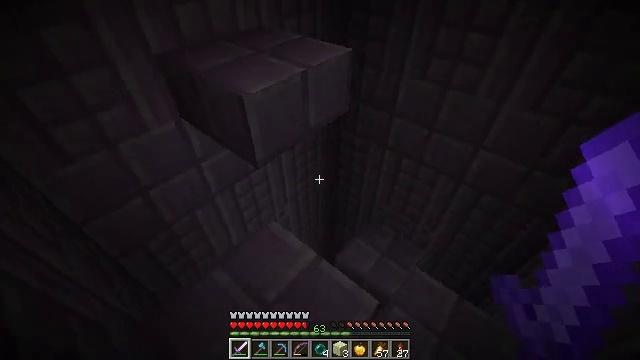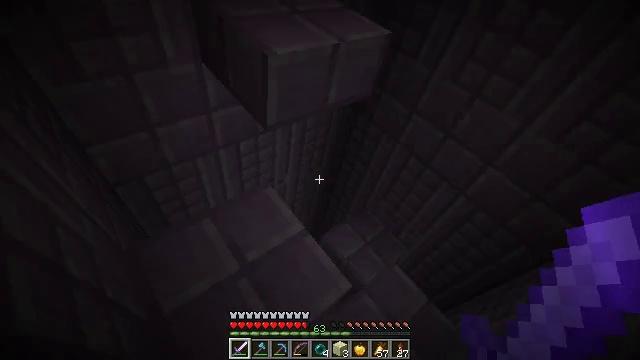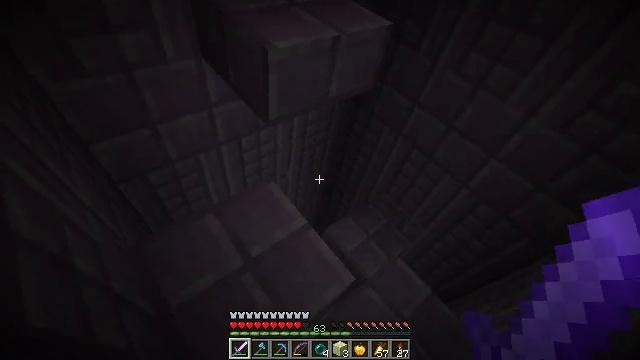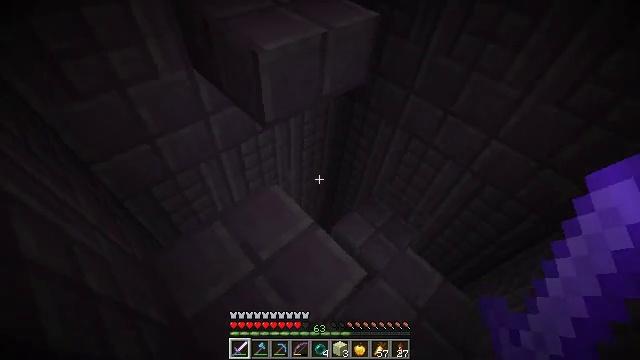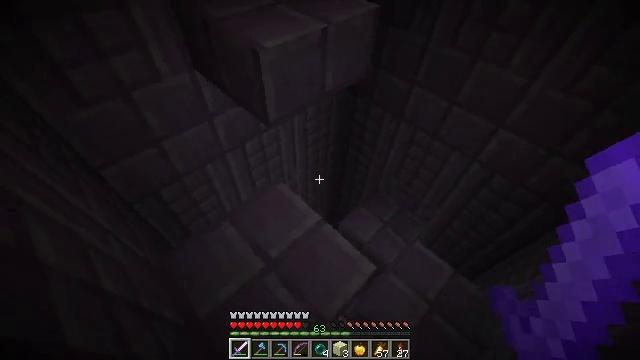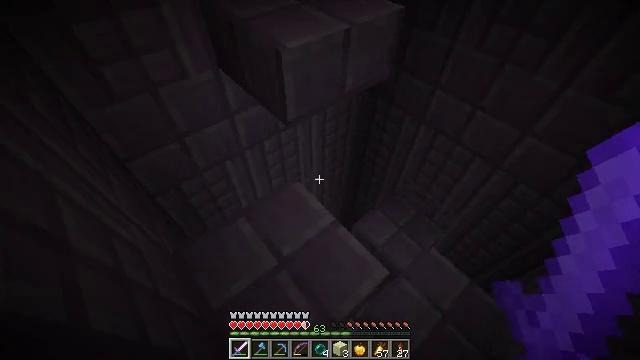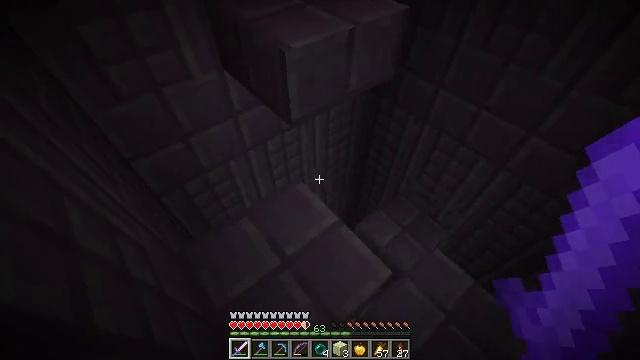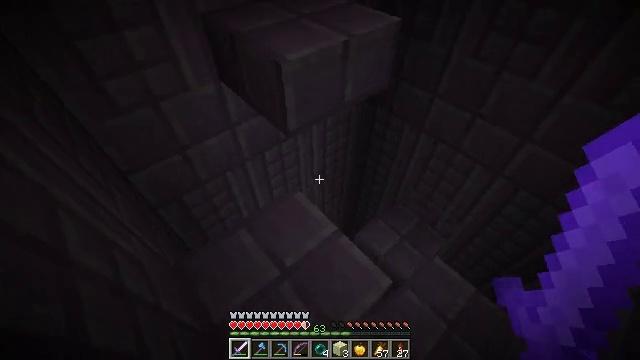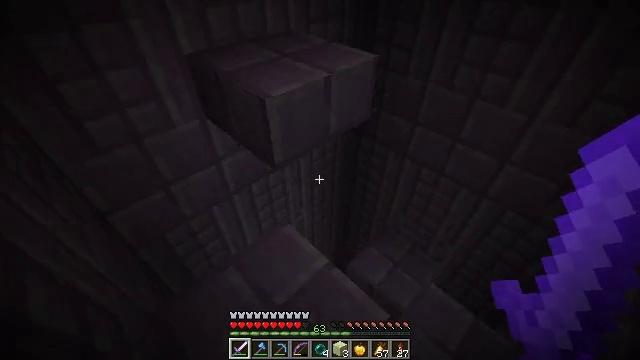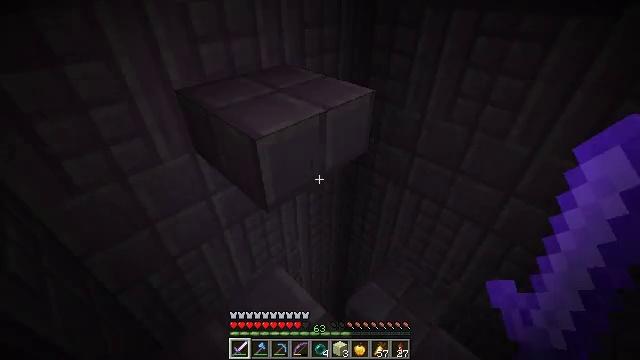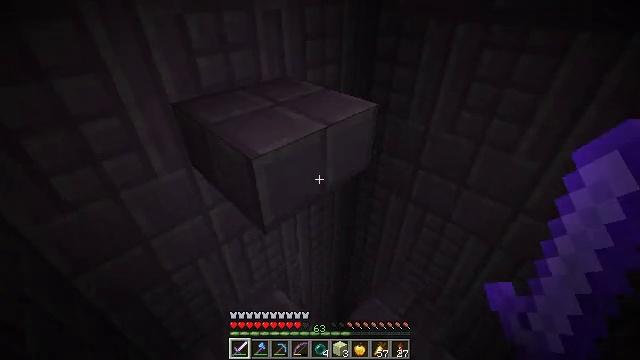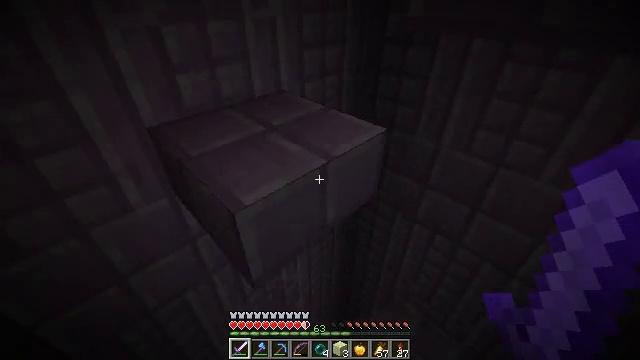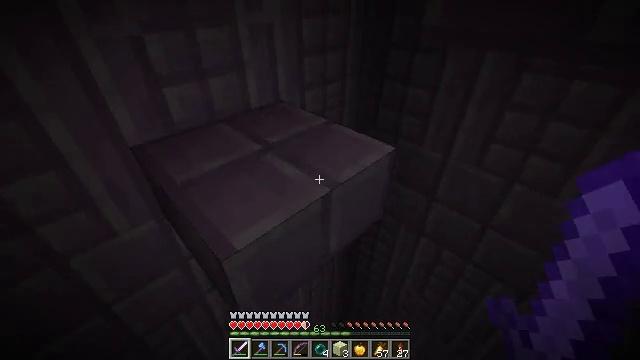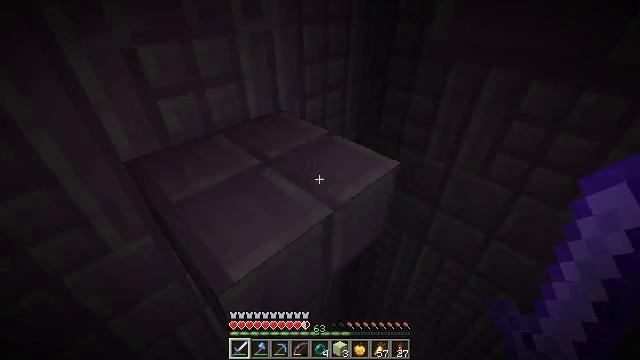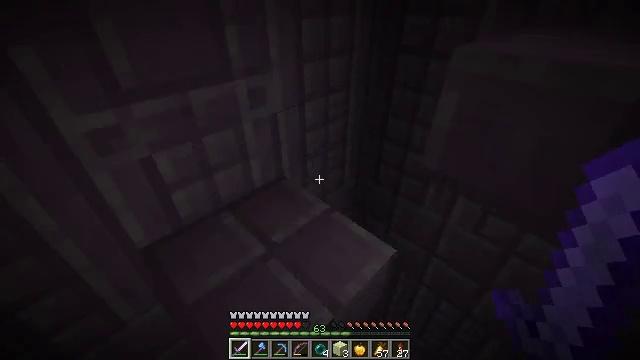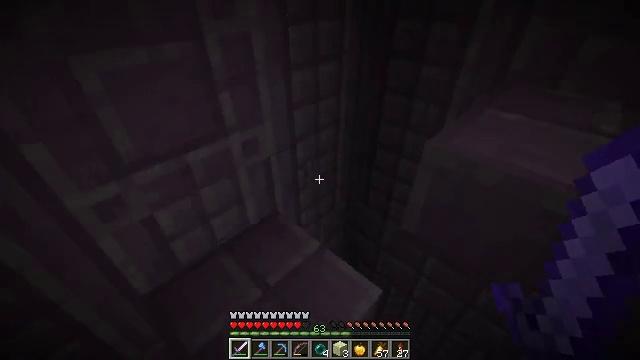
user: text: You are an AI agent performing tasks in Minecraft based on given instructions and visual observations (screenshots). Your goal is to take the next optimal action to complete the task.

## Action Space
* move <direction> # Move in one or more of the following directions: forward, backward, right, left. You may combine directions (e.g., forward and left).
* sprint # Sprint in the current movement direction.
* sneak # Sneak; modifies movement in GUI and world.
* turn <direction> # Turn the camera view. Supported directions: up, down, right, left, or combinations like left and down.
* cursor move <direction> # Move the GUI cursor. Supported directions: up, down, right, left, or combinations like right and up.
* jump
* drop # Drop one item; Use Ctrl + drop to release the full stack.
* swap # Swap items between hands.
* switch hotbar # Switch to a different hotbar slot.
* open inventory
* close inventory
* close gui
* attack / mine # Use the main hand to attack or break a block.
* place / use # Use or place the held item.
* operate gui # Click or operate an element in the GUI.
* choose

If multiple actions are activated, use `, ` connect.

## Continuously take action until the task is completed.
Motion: motion action
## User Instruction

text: Break the purpur slab from a structure.
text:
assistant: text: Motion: turn down
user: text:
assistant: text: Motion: turn down
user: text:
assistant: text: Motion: no_op
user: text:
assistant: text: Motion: turn left
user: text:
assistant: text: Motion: turn left
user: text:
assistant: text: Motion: turn left
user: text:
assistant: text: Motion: turn up
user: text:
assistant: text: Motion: move forward, turn right and up
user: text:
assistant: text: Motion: move forward, turn up
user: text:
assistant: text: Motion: move forward, turn up
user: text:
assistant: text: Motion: move forward
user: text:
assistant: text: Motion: move forward
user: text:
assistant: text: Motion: move forward, jump
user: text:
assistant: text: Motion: move forward, jump
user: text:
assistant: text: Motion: move forward, turn right and down, jump
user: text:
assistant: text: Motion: move forward, turn right, jump
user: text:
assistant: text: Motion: move forward and move left, turn right
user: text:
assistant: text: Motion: move forward and move left, turn right
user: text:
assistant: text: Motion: move forward and move left, turn right and up
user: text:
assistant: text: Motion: move forward and move left, turn right and up
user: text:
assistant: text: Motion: move forward and move left, turn right
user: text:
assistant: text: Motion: no_op
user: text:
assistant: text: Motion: no_op
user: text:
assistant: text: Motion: no_op
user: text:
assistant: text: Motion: move forward, turn right
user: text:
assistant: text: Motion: move forward, turn right
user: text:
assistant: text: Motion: move forward, turn right
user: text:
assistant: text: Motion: move forward, turn right and up
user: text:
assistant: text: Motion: move forward, jump
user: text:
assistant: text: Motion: move forward, jump